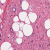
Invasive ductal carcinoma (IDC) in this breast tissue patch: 0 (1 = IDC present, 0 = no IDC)